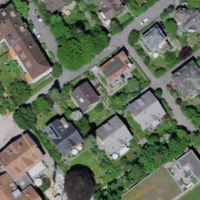
EUNIS habitat code: 54
Species observed at this site:
Symphoricarpos albus